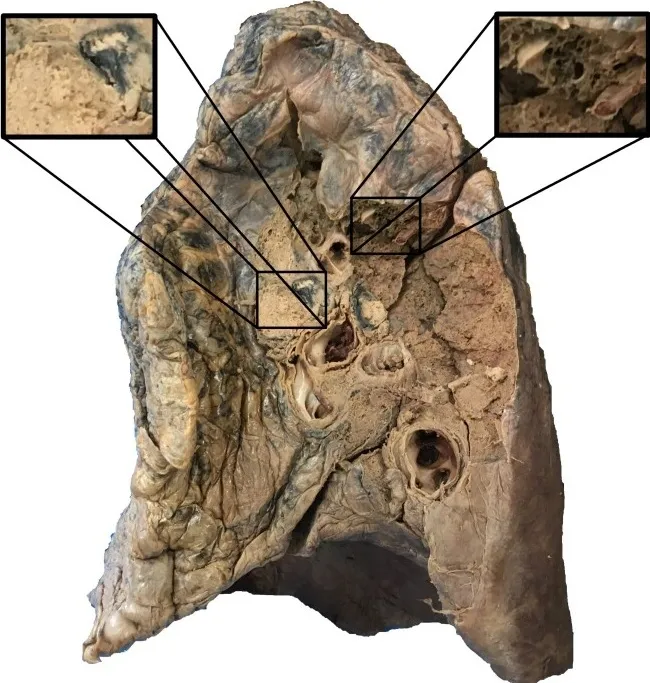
Hilar tumor involving the right lung. Also, anthracosis and emphysema are evident.
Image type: medical_photograph (other_medical_photograph)